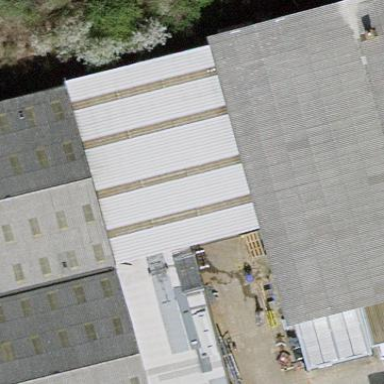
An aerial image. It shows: View of roof of building.